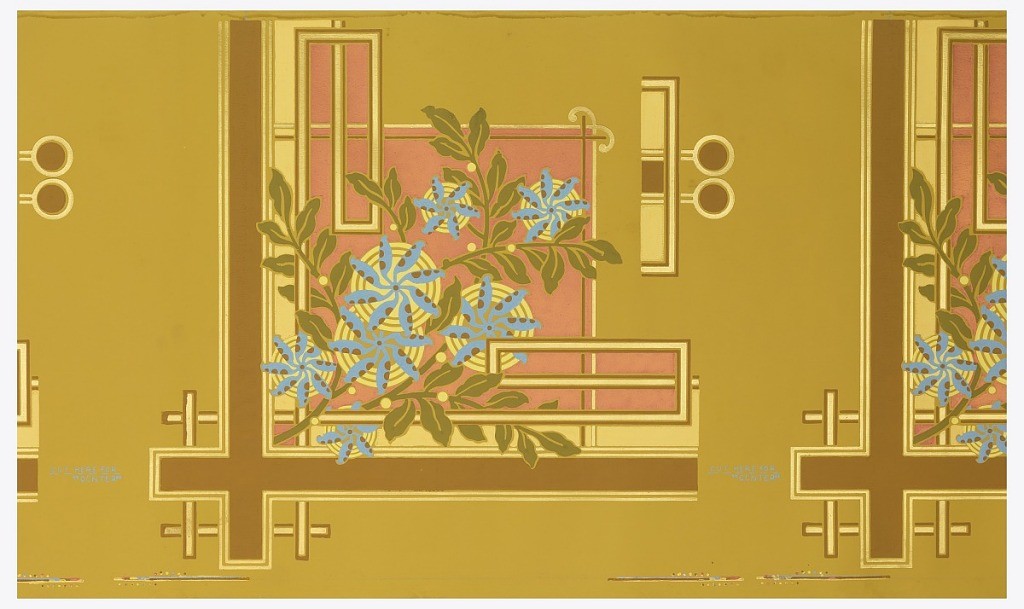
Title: Ceiling border
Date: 1875–1906
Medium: Block-printed
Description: Wallpaper roll.
Blue daisy-like flowers with green leaves printed on metallic copper background with gold and brown framework.